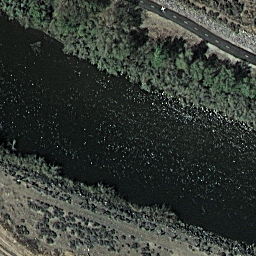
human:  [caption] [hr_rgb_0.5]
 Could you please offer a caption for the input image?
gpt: Lots of green plants flourish on one bank of a river with a road on the other side .

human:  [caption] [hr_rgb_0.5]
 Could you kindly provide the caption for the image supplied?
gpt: It is a river with black water and a road on one bank of the river .

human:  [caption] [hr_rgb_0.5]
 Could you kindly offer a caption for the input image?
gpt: A river with a road on one bank and plants on the other side .

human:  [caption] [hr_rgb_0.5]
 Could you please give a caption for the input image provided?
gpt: Green plants flourish on one bank of a river with a road on the other side .

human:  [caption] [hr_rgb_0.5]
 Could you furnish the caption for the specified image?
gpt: A river with black water go through the area with some plants on one bank and a road on the other side .